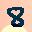
Label: 8